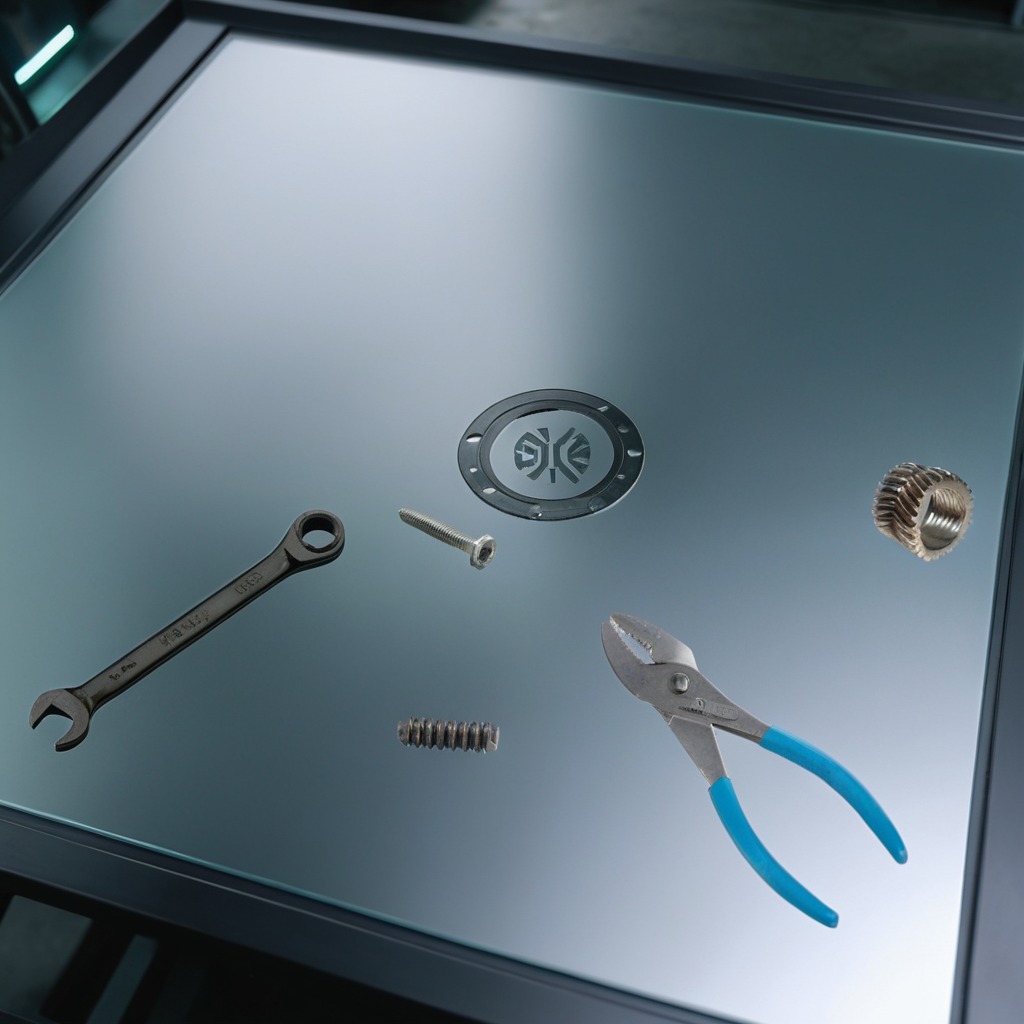
A metal gear with teeth, a metal machine screw, pliers, a coiled metal spring, and a wrench are lying on a metal table in a machine shop under fluorescent lights.